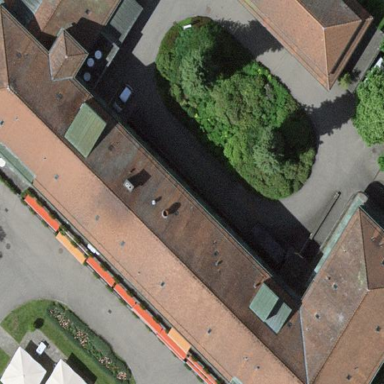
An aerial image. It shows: Nursing home building.